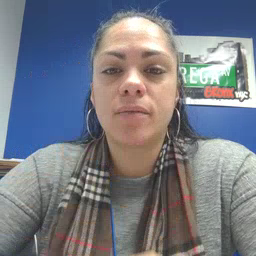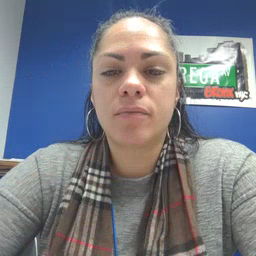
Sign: kitty